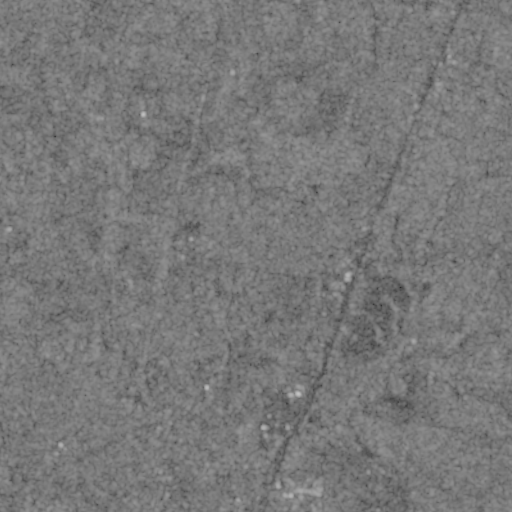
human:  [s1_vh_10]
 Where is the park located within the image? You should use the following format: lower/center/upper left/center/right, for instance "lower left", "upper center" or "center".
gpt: The park is located in the lower center of the image.
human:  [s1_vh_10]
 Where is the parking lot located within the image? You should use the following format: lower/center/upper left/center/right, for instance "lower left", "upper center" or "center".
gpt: The parking lot is located in the lower center of the image.
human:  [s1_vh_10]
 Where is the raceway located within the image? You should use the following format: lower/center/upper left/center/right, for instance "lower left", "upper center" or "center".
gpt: The raceway is located in the lower right of the image.
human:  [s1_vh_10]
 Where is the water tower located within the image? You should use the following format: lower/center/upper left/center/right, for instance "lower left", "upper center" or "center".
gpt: The water tower is located in the lower center of the image.
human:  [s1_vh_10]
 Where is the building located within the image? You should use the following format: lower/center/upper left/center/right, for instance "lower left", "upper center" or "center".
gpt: The building is located in the lower center of the image.
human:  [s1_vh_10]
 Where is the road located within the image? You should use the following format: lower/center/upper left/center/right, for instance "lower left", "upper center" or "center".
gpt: There is no road in the image.

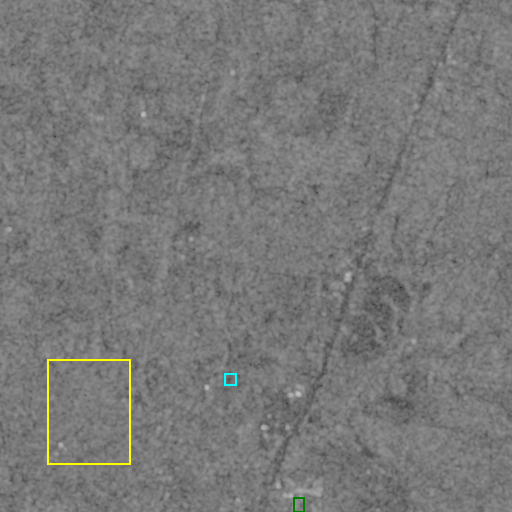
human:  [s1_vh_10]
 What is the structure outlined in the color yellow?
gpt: The structure outlined in yellow is a crop field.
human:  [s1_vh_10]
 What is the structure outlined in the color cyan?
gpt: The structure outlined in cyan is a park.
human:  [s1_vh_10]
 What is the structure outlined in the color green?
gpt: The structure outlined in green is a building.
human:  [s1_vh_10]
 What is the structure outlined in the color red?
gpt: There is no red outline.